Interaction volume radius: 5 \u00c5
Interaction volume height: 15 \u00c5
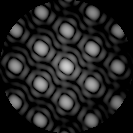
Disorder parameter: 0.01235